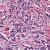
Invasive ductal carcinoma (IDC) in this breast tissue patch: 1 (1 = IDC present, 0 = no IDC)